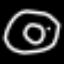
Label: donut